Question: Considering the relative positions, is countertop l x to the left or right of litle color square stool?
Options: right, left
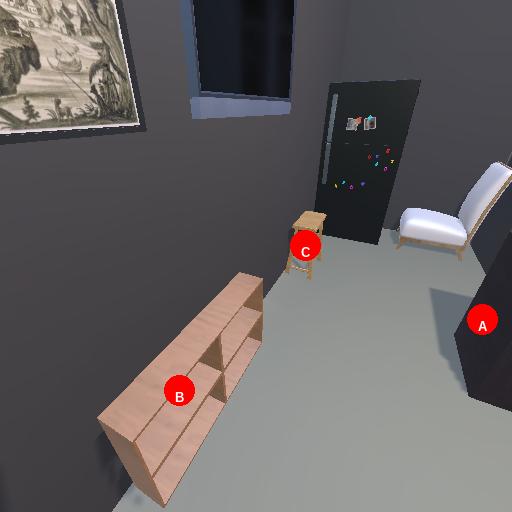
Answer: right